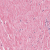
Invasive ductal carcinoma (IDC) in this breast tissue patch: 0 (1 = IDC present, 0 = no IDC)